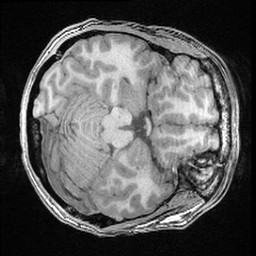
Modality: T1w
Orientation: axial
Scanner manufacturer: ge
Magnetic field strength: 3 T
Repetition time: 0.008572 s
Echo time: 0.003384 s